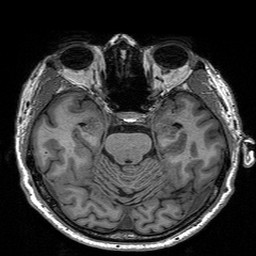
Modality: T1w
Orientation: coronal
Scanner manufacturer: siemens
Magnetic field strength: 3 T